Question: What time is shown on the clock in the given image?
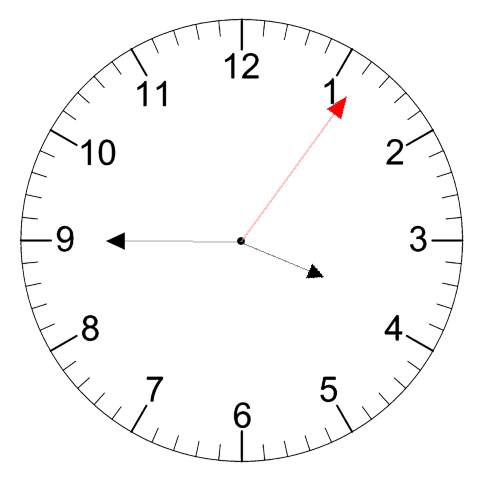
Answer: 03:45:06